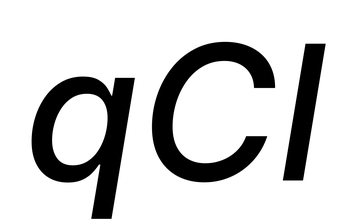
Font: Inter-Italic_Medium_Italic